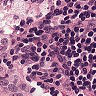
Metastatic tissue present: no